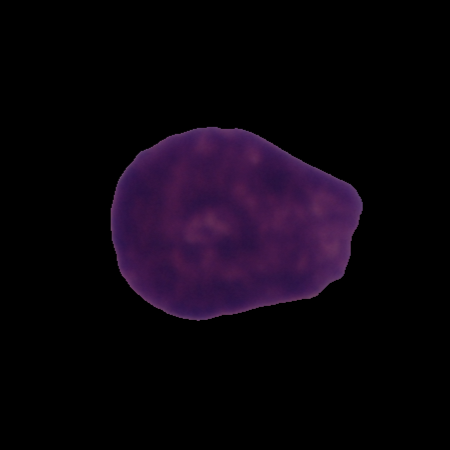
Label: cancer